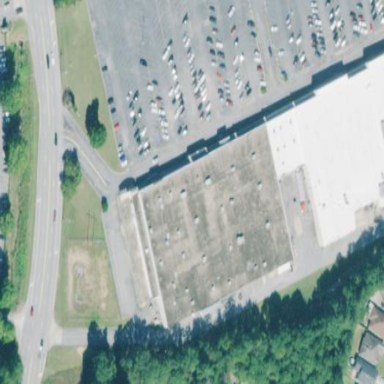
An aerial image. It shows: Commercial building.